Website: macys
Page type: store-pickup
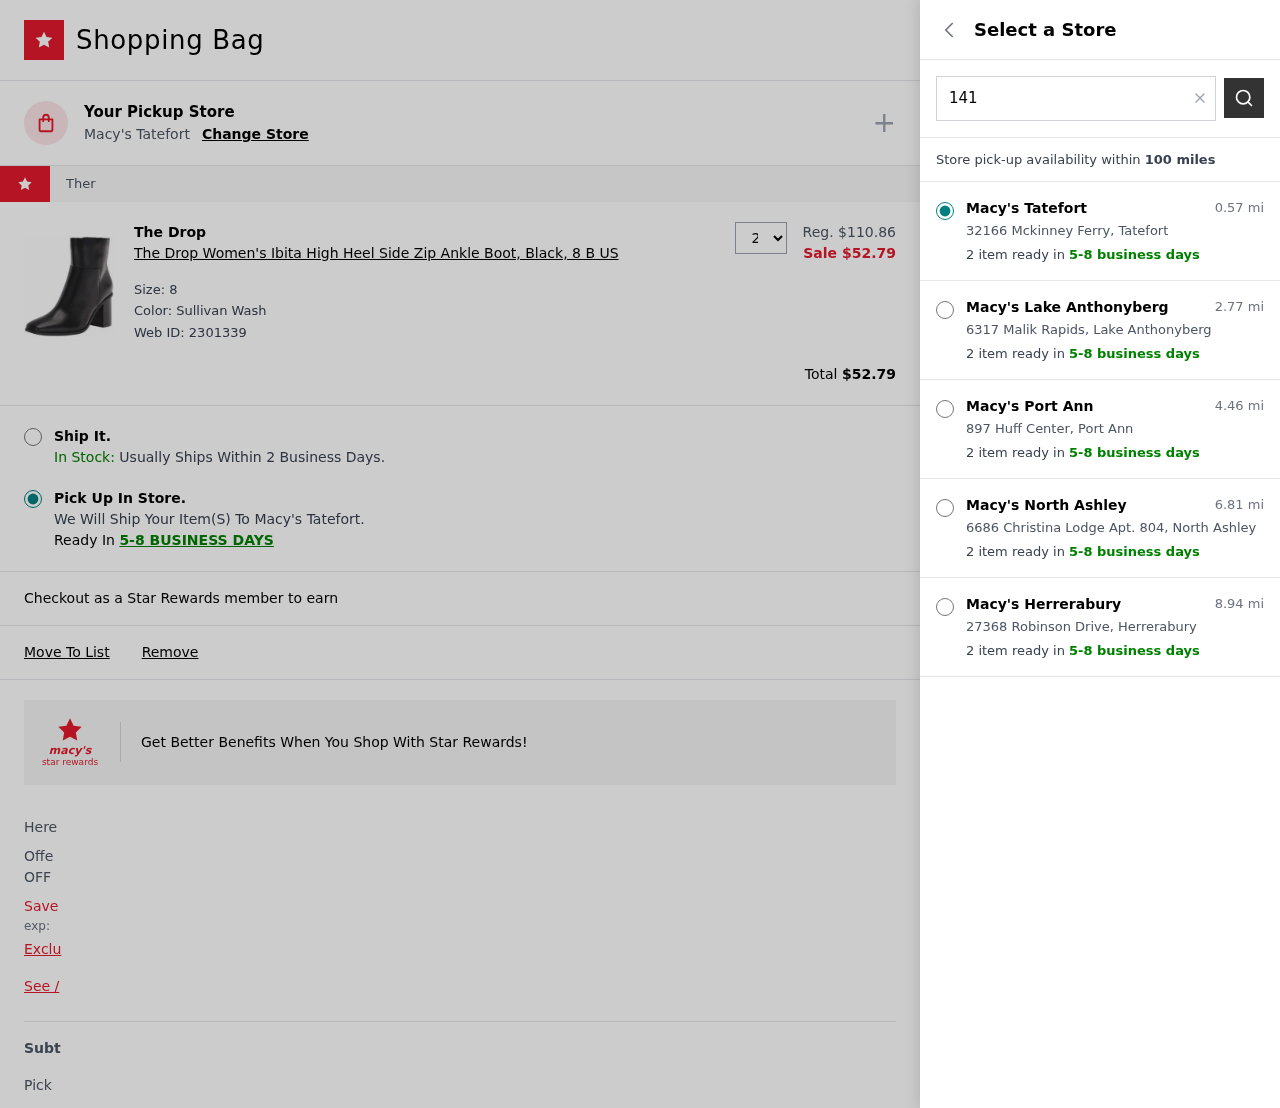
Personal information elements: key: PII_LOCATION1_CITY
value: Tatefort
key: PII_LOCATION1_STREET
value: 32166 Mckinney Ferry
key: PII_LOCATION2_CITY
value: Lake Anthonyberg
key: PII_LOCATION2_STREET
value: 6317 Malik Rapids
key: PII_LOCATION3_CITY
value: Port Ann
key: PII_LOCATION3_STREET
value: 897 Huff Center
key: PII_LOCATION4_CITY
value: North Ashley
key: PII_LOCATION4_STREET
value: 6686 Christina Lodge Apt. 804
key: PII_LOCATION5_CITY
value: Herrerabury
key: PII_LOCATION5_STREET
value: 27368 Robinson Drive
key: PII_POSTCODE
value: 14129
Product elements: key: PRODUCT1_BRAND
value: The Drop
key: PRODUCT1_NAME
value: The Drop Women's Ibita High Heel Side Zip Ankle Boot, Black, 8 B US
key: PRODUCT1_PRICE
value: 52.79
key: PRODUCT1_QUANTITY
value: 2
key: PRODUCT1_ORIGINAL_PRICE
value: $110.86
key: PRODUCT1_WEB_ID
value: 2301339
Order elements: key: ORDER_TOTAL
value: $52.79
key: ORDER_DELIVERY_DATE
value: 5-8 business days
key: ORDER_DELIVERY_DATE
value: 5-8 BUSINESS DAYS
Search elements: key: SEARCH_LOCATION
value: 14129